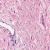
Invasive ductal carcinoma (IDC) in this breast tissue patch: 0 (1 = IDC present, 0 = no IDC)